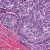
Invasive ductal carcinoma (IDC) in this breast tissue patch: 0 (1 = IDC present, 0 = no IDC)